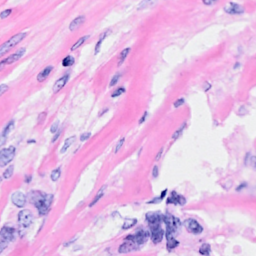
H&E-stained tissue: Breast